【题型】解答题　【知识点】立体几何　【难度】easy
(2025$\cdot$上海杨浦$\cdot$二模) 座落于杨浦滨江的世界技能博物馆由百年历史文化保护建筑改建而成, 其中的支柱保留了原有的正八棱柱, 既考虑了结构力学优势, 又体现了对历史建筑的尊重和传承.如图, $O_1, O$ 分别为正八棱柱的上下两个底面的中心, 已知 $OA = 1, AA_1 = 4$.

(1)求证: $BC \perp C_1F$;

(2)求点 $O$ 到平面 $ACG_1$ 的距离.
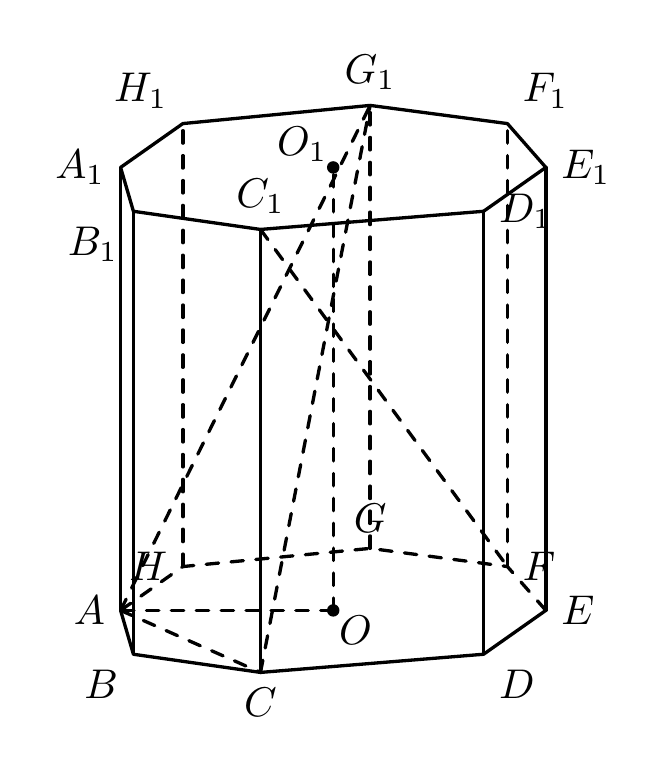
【解答】
【答案】(1)证明见解析

(2)$\frac{2}{3}$

【分析】(1) 结合图中几何关系由线面垂直的判定定理证明 $BC \perp$ 平面 $CFC_1$ 即可;

(2) 结合图中几何关系由等体积法即 $V_{O-ACG_1} = V_{G_1-OAC}$ 求解即可.

【详解】(1)

连接 $CF$,

因为底面为正八边形, 所以 $CF \perp BC$,

又正八棱柱侧棱 $CC_1 \perp$ 底面 $ABCDEFGH$, $BC \subset$ 底面 $ABCDEFGH$,

所以 $CC_1 \perp BC$,

$CC_1 \cap CF = C, CC_1, CF \subset$ 平面 $CFC_1$,

所以 $BC \perp$ 平面 $CFC_1$,

又 $C_1F \subset$ 平面 $CFC_1$, 所以 $BC \perp C_1F$.

(2)

连接 $OC, OG_1$,

因为 $OA = 1, AA_1 = 4$,

由正八边形 $ABCDEFGH$ 的性质可得 $\angle AOB = \frac{360^\circ}{8} = 45^\circ$, $OC = OA = 1$, $GG_1$ 为 $G_1$ 到底面 $AOC$ 的距离,

$GG_1 = 4$,

所以 $S_{\triangle AOC} = \frac{1}{2} \times 1 \times 1 = \frac{1}{2}$,

由勾股定理可得, $AC^2 = AO^2 + CO^2 = 2$,

又 $AG^2 = AC^2 = 2$, 所以 $AG_1 = \sqrt{2 + 16} = \sqrt{18} = 3\sqrt{2}$,

又 $CG = 2AO = 2$, 所以 $CG_1 = \sqrt{4 + 16} = \sqrt{20} = 2\sqrt{5}$,

因为 $AC^2 + AG_1^2 = CG_1^2$, 所以 $AC \perp AG_1$, 即 $S_{\triangle ACG_1} = \frac{1}{2} \times \sqrt{2} \times 3\sqrt{2} = 3$,

设点 $O$ 到平面 $ACG_1$ 的距离为 $d$,

则 $V_{O-ACG_1} = V_{G_1-OAC}$, 即 $\frac{1}{3} \times S_{\triangle ACG_1} \cdot d = \frac{1}{3} \times S_{\triangle AOC} \times 4$, 即 $3d = 2$,

解得 $d = \frac{2}{3}$, 所以点 $O$ 到平面 $ACG_1$ 的距离为 $\frac{2}{3}$.

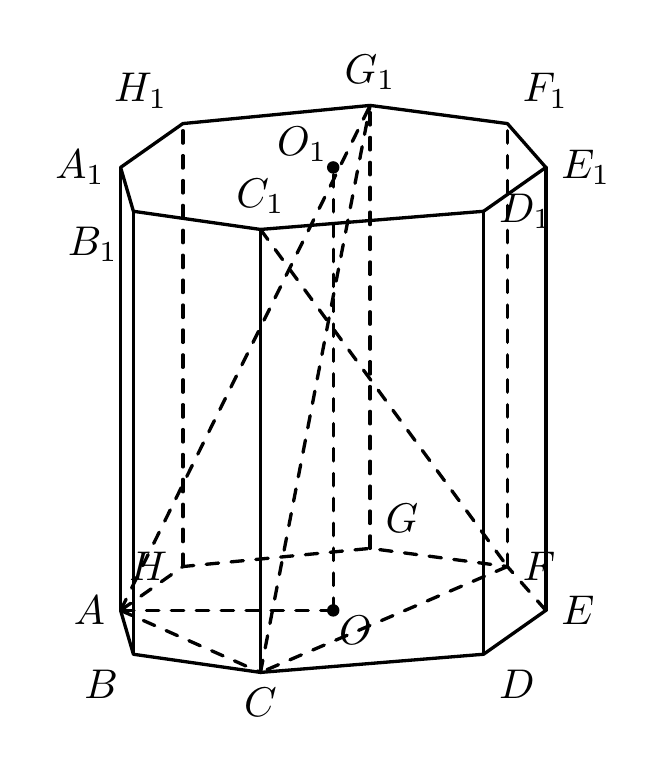
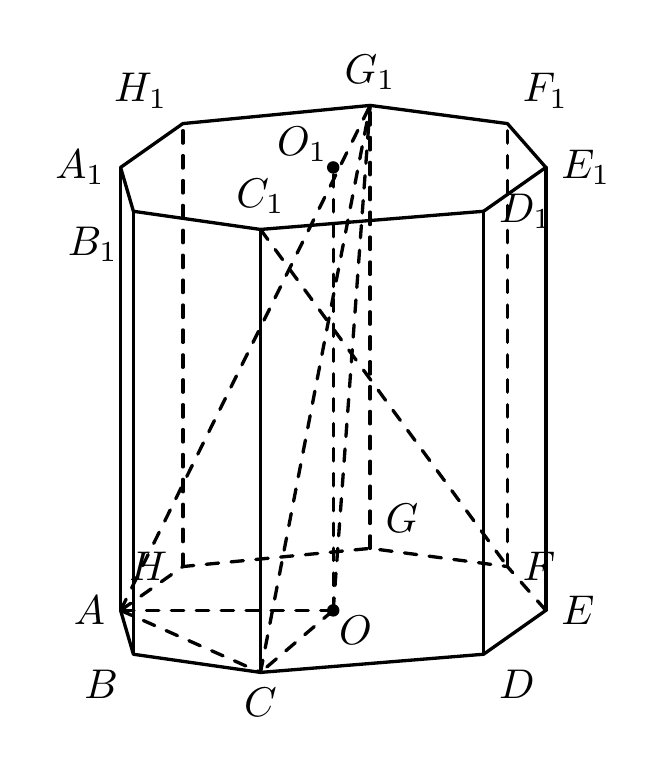